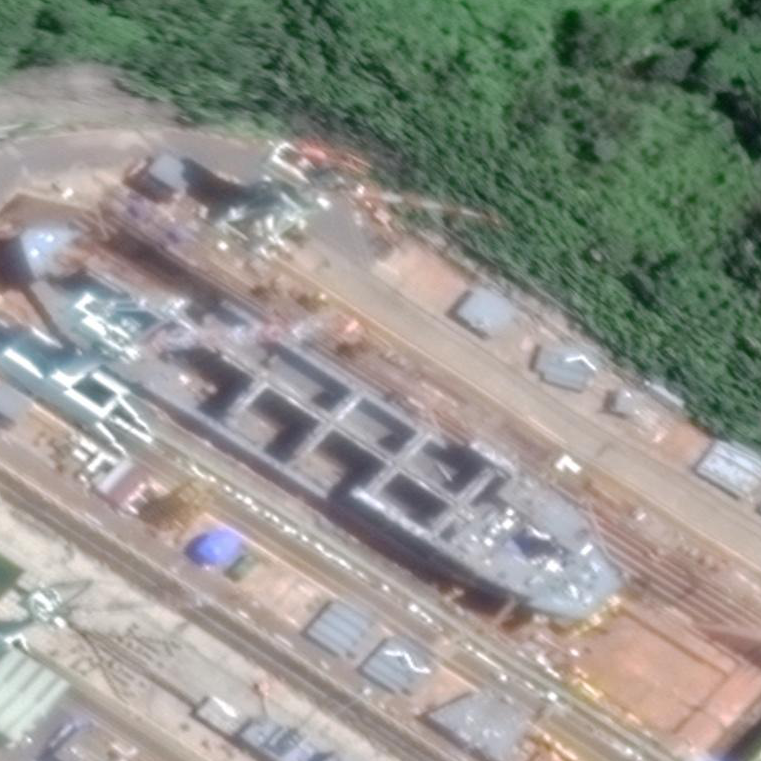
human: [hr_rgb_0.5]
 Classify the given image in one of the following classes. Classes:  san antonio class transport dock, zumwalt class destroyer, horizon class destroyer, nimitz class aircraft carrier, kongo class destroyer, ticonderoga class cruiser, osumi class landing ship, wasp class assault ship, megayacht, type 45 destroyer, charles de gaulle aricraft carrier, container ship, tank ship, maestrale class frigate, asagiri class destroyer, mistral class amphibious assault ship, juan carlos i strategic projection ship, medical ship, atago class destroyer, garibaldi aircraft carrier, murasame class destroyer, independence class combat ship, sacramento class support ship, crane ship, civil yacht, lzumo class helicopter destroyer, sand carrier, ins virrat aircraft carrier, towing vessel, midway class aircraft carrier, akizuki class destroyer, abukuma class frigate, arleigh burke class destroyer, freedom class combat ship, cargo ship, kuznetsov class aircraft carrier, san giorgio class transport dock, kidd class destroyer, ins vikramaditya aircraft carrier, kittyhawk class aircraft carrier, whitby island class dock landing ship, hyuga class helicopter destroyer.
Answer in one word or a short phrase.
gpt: Cargo ship